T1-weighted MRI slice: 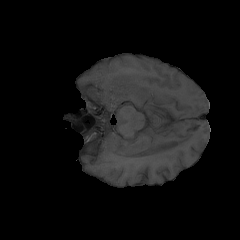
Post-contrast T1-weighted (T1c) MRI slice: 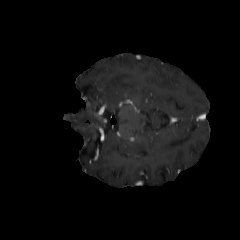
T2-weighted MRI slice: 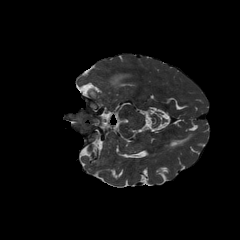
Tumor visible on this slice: yes